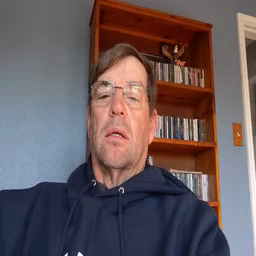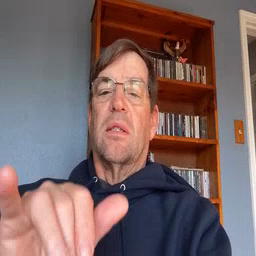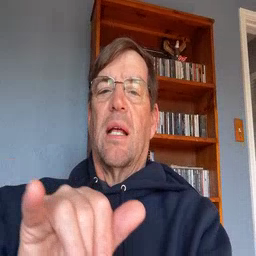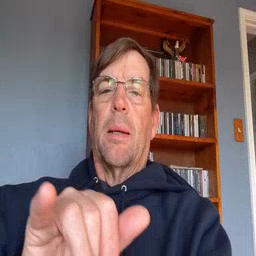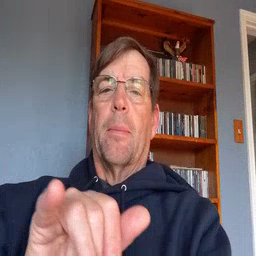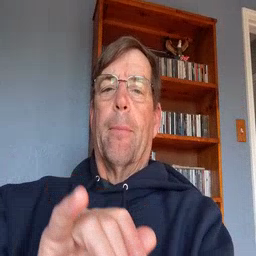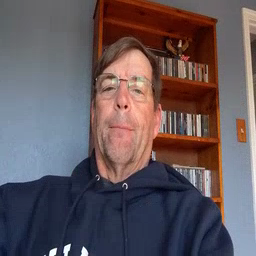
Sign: same